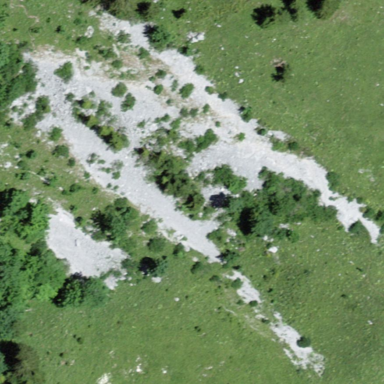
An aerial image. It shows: Natural scree.